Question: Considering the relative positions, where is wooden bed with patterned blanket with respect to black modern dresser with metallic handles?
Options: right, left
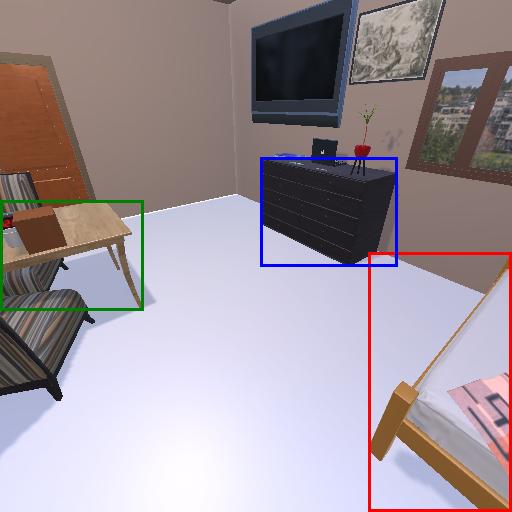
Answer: right